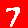
Digit: 7